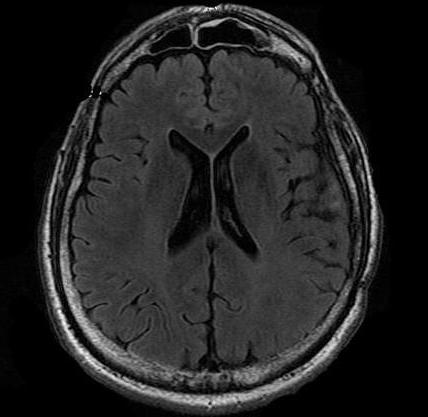
Label: notumor